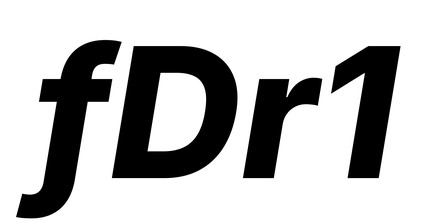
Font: Inter-Italic_ExtraBold_Italic